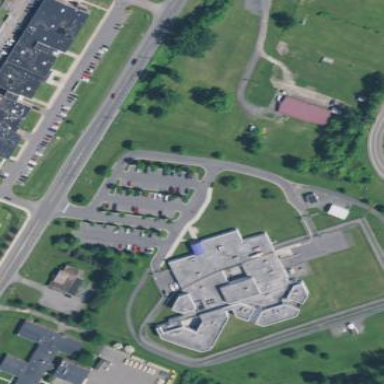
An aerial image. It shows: Prison with chain link fence.